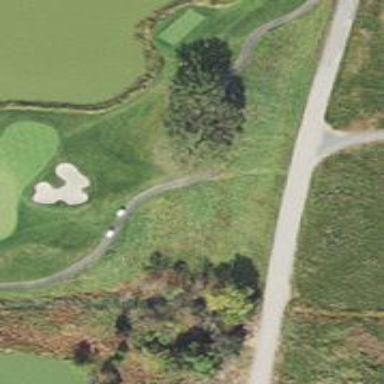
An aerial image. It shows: Footway that resembles golf path.